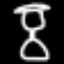
Label: hourglass